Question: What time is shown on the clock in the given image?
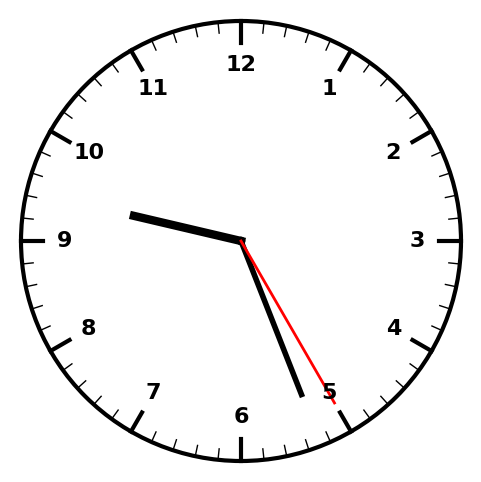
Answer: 09:26:25